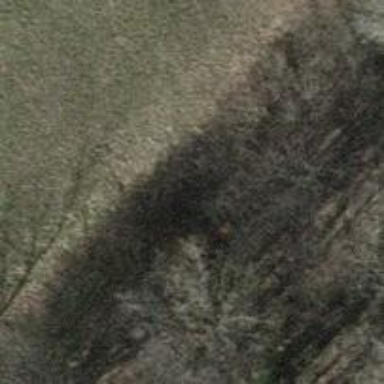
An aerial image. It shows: Pipeline marker.